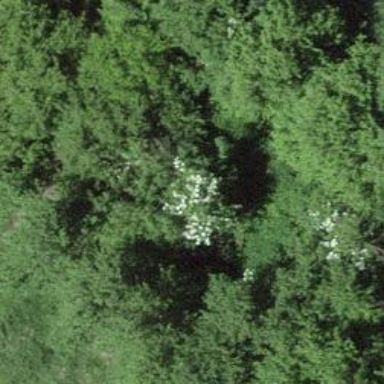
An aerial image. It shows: Orchard.